Interaction volume radius: 5 \u00c5
Interaction volume height: 15 \u00c5
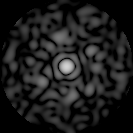
Disorder parameter: 0.8024